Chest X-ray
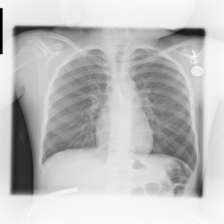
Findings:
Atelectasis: negative
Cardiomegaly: negative
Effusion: negative
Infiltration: negative
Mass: negative
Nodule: negative
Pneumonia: negative
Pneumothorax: negative
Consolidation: negative
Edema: negative
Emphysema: negative
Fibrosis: negative
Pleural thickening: negative
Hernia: negative